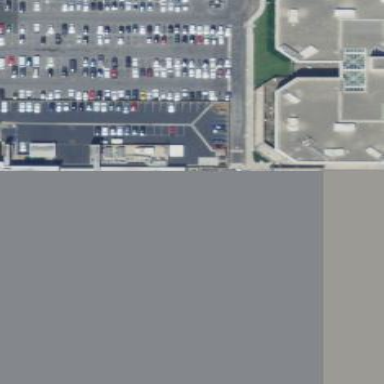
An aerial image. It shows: Public building.